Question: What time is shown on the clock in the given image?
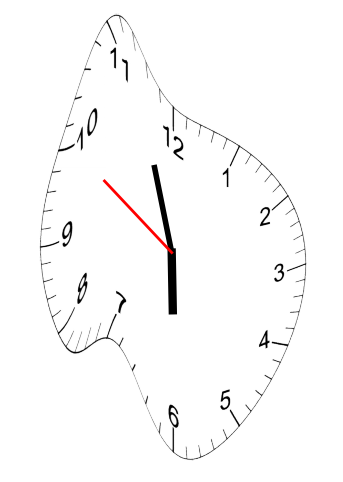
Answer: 05:56:50